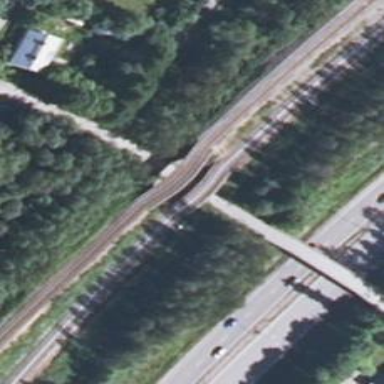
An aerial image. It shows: Bridge carrying B1 class rail track.